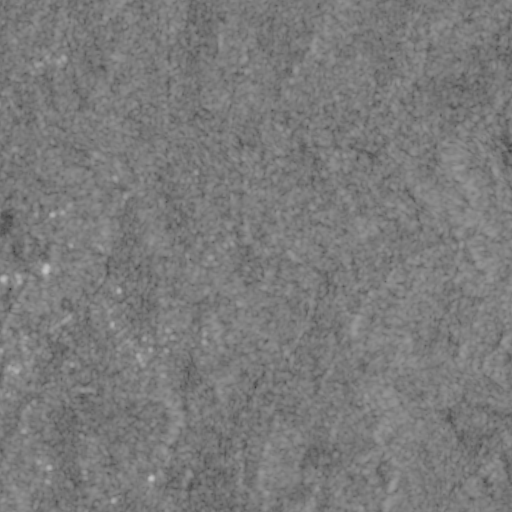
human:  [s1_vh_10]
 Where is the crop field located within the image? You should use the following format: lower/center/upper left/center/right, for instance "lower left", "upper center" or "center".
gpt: The crop field is located in the upper left of the image.
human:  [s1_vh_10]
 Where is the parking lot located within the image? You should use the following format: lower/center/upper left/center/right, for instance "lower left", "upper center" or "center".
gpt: The parking lot is located in the lower left of the image.
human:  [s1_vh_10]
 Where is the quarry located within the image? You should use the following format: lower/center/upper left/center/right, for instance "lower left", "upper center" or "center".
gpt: The quarry is located in the upper right of the image.
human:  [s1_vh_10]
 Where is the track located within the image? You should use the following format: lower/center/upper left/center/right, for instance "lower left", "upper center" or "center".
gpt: The track is located in the center left of the image.
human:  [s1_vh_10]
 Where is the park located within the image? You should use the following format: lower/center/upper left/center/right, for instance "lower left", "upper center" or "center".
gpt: There is no park in the image.

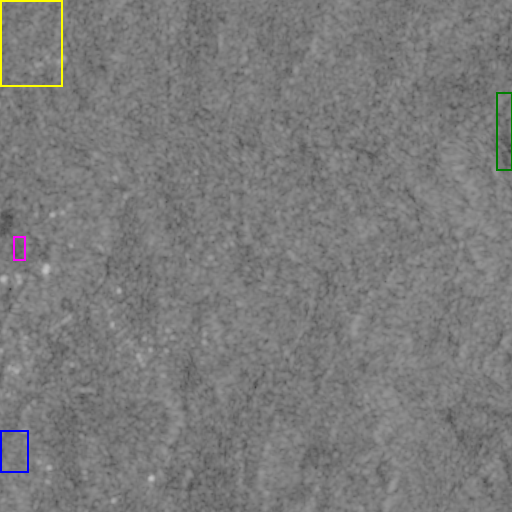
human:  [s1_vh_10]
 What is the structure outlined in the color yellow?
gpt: The structure outlined in yellow is a crop field.
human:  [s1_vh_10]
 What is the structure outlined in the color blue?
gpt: The structure outlined in blue is a park.
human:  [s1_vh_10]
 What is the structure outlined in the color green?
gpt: The structure outlined in green is a quarry.
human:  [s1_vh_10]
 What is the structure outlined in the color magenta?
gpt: The structure outlined in magenta is a track.
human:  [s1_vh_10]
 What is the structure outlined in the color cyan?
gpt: There is no cyan outline.